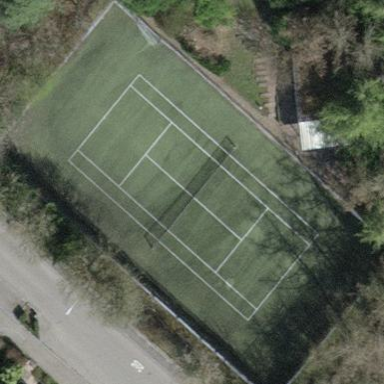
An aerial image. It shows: Tennis court in leisure pitch.